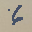
Label: 6